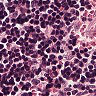
Metastatic tissue present: no